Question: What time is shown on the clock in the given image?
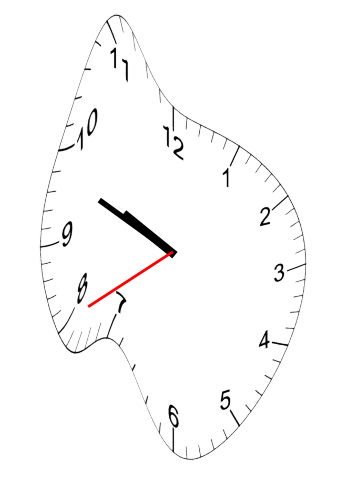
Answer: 09:48:40